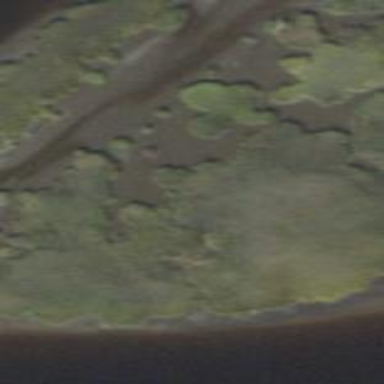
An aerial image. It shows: Marshy wetland area.